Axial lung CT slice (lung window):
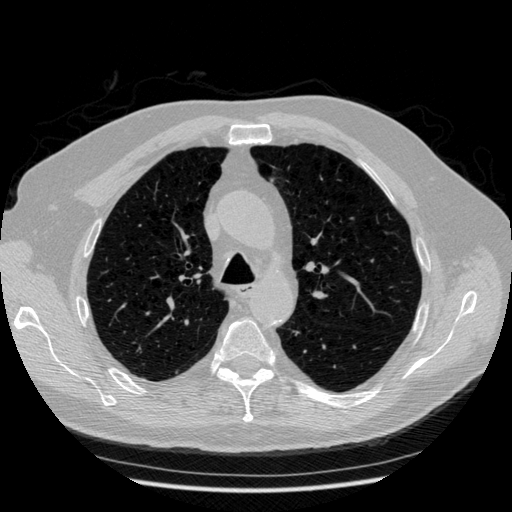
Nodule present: no